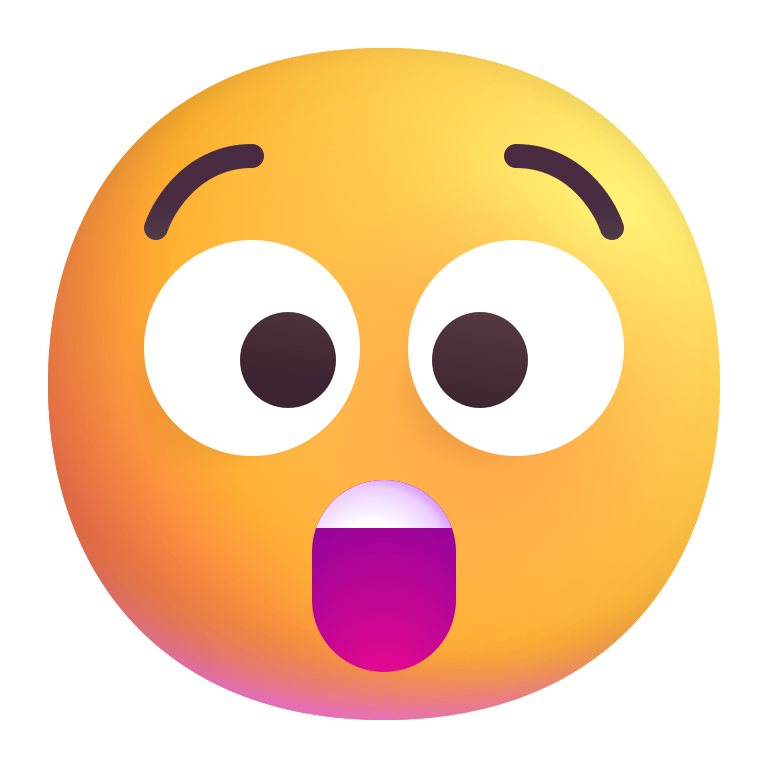
astonished face color